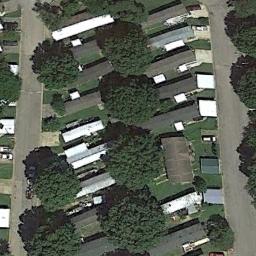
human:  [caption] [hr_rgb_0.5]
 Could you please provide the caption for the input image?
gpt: The mobile home park is on the grass next to some trees and road .

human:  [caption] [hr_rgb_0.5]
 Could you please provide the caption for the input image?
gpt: There are many trees in the mobile home park .

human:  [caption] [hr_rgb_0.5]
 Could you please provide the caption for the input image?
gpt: The mobile home park has some neatly arranged mobile homes and some trees are among these mobile homes .

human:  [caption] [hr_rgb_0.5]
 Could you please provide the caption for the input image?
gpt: There are some buildings and green trees in the mobile home park .

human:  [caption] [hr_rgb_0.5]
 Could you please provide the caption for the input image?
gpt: There are four rows of white mobile homes and a U-shaped path .